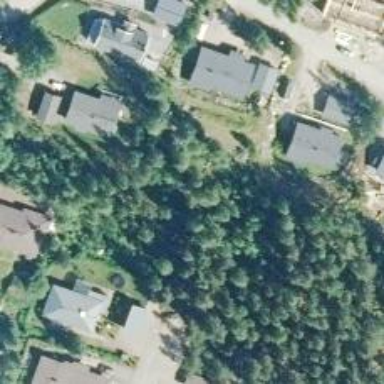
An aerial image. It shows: Charming neighbourhood.